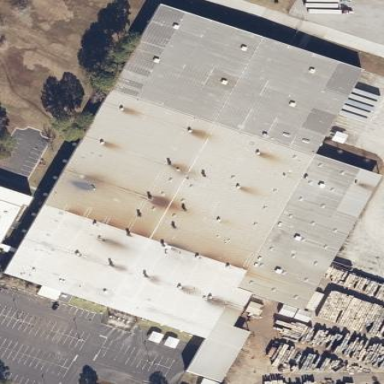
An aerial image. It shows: Industrial building.